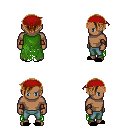
a pixel art fantasy rpg character, male body template, human, dark skin, green tattered cape, teal pants, brown pixie cut hairstyle, red bandana, leather bracers, black slippers, four views (front, back, left, right), 2x2 character sprite sheet, small pixel art, hard edges, no anti-aliasing